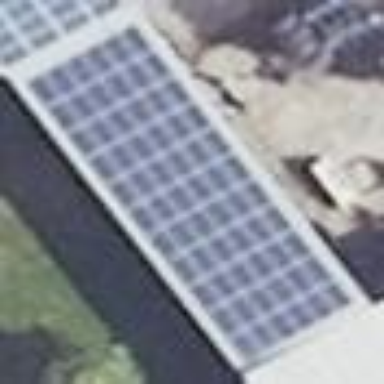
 generating electricity through solar energy."